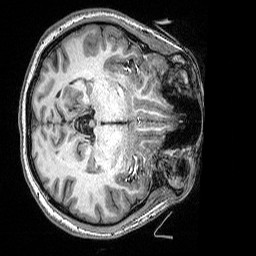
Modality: T1w
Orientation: axial